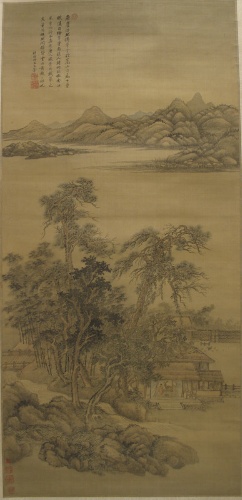
Title: 清   佚名   倣王翬   倣李公麟草堂圖   軸|Landscape in the Style of Li Gonglin
Artist: Wang Hui
Artist bio: Chinese, 1632–1717
Date: dated 1702
Object type: Tapestry
Classification: Paintings
Medium: Hanging scroll; ink and color on silk
Culture: China
Period: Qing dynasty (1644–1911)
Dimensions: Image: 46 3/4 x 22 1/4 in. (118.7 x 56.5 cm)
Overall with mounting: 100 1/2 x 29 5/8 in. (255.3 x 75.2 cm)
Overall with knobs: 100 1/2 x 33 3/4 in. (255.3 x 85.7 cm)
Department: Asian Art
Credit line: John Stewart Kennedy Fund, 1913
Accession year: 1913
Repository: Metropolitan Museum of Art, New York, NY
Tags: Hills|Landscapes